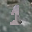
Label: 1